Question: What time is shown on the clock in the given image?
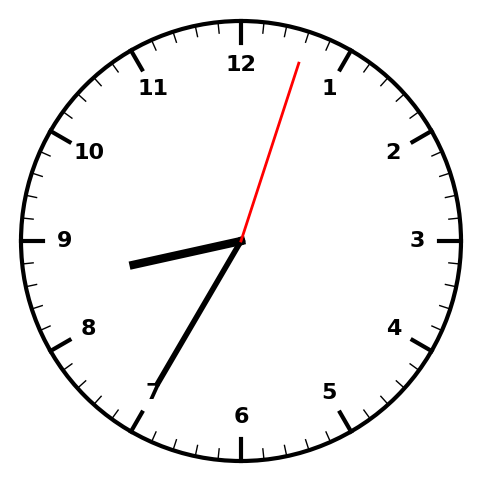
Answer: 08:35:03